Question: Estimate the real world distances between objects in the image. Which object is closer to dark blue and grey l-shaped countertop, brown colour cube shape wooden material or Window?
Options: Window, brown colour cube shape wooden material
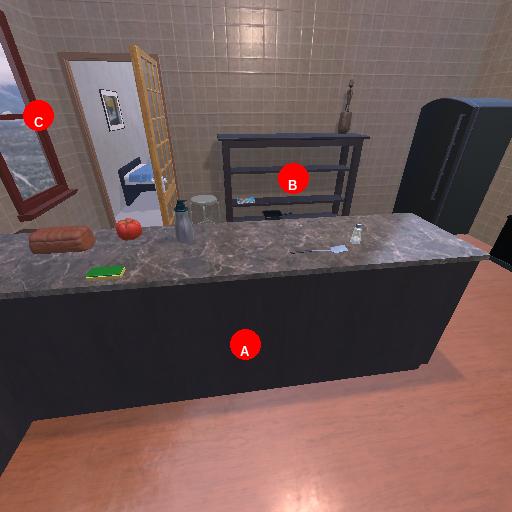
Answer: Window